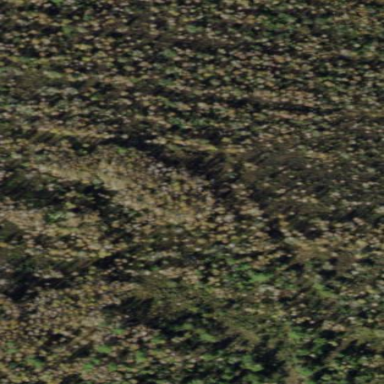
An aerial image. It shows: Swamp wetland with needle-leaved vegetation.